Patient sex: M
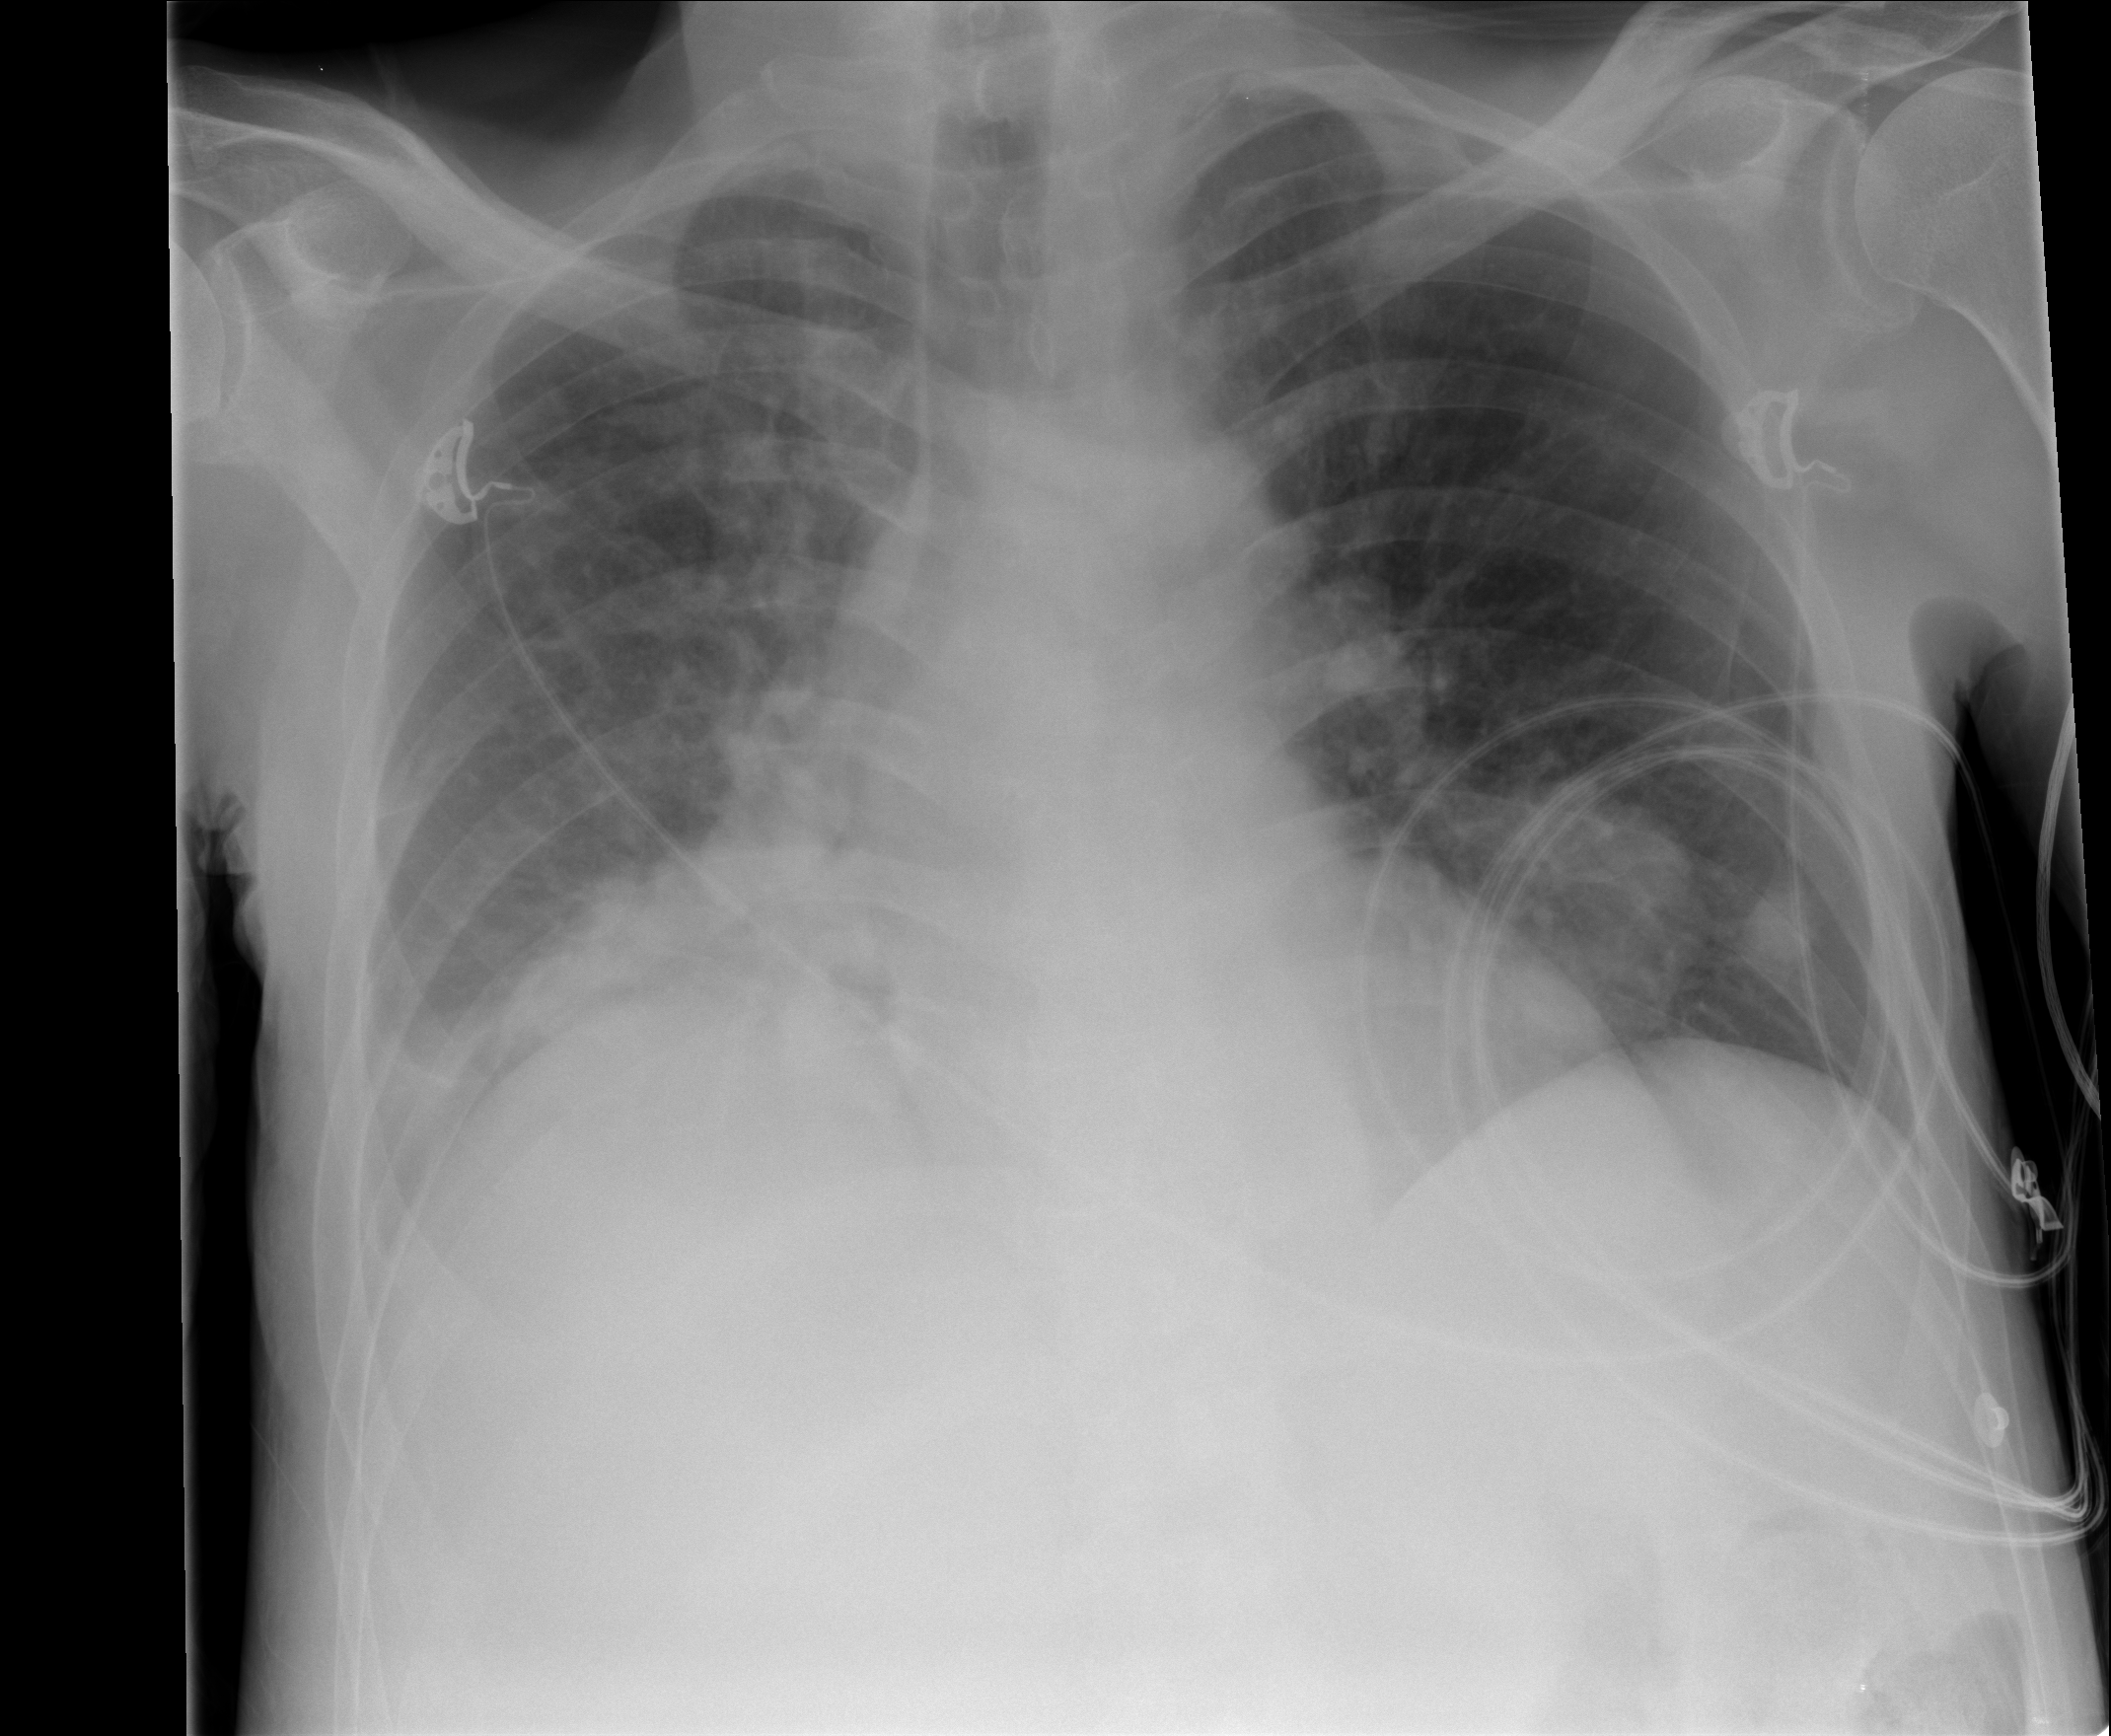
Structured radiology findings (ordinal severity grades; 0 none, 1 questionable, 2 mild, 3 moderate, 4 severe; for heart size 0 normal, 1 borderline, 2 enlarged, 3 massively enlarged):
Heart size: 1
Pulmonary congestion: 0
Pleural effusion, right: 3
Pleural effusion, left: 2
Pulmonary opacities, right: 0
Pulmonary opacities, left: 0
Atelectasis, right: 2
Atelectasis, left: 0